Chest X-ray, PA view. Patient: 41 years old, sex M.
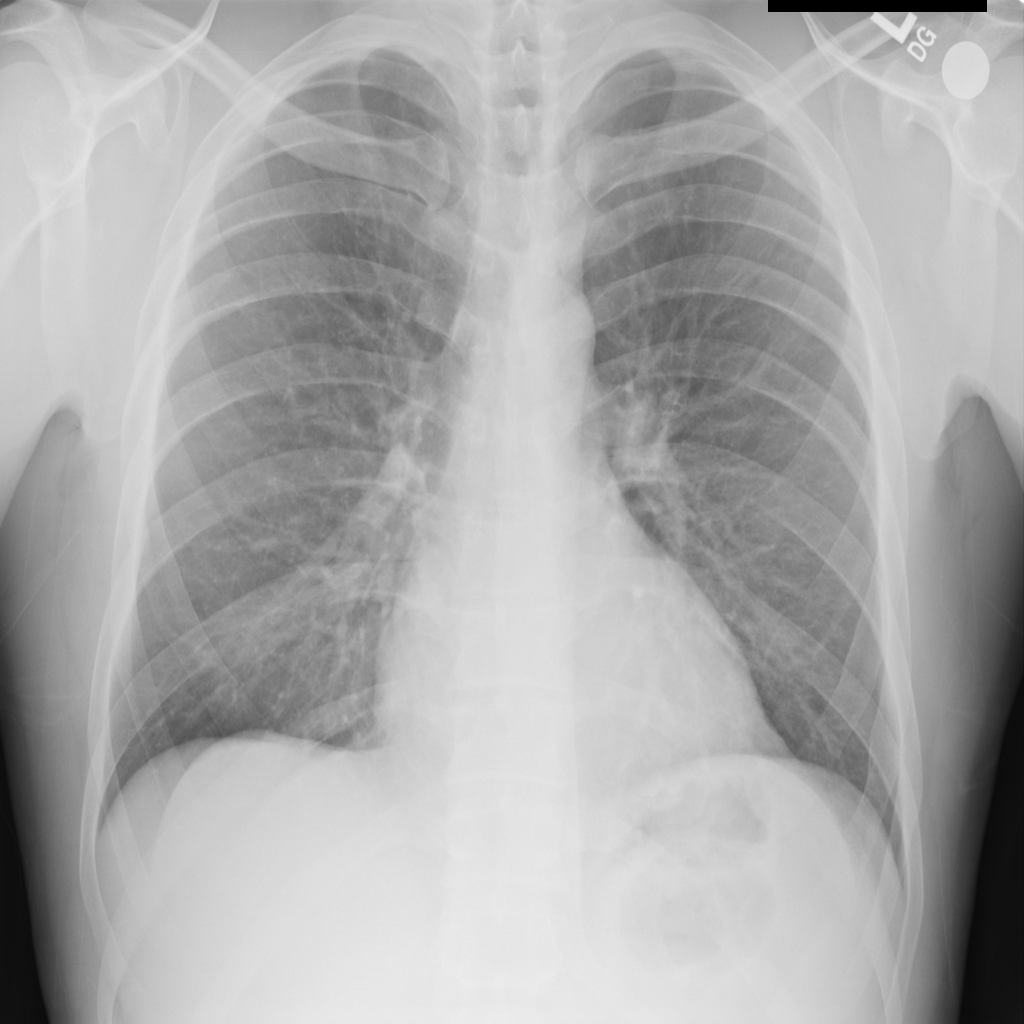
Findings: No Finding